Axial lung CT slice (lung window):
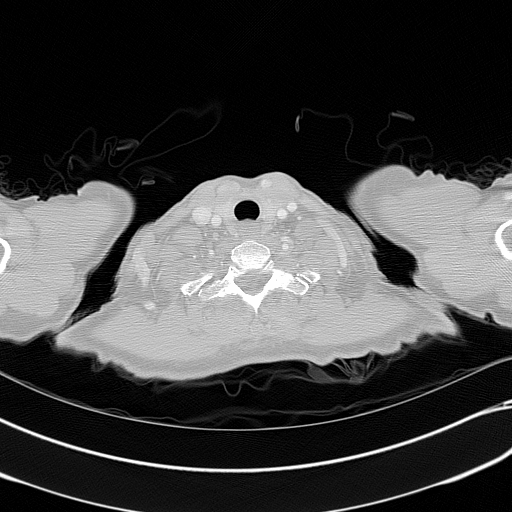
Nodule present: no